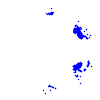
Particle: proton